Question: I'm trying to create some design and style rules for my team using <URL>. It would be useful in some cases to identify when a line break is used. For example:
'''
MyResult result = new Builder().doSomething().run();
'''
versus
'''
MyResult result = new Builder()
.doSomething()
.run();
'''
However the AST for each is identical:

Is there anyway to identify the difference in line breaks within a PMD rule? If not, is there a different analysis engine that would?
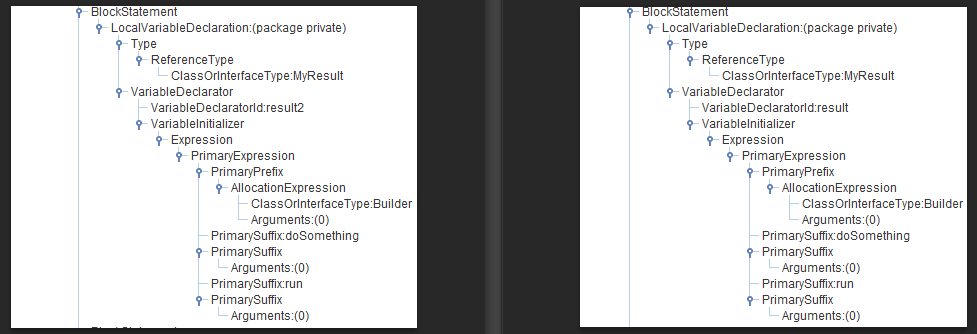
Answer: While the structure of the AST is the same, there is more detail than that in the actual XML file. In particular, there are attributes for the line number and column of tags. Which means you can write an XPath or Java rule against those attributes.
You can see an <URL>.
'''
<TypeDeclaration BeginColumn="1" BeginLine="1" EndColumn="1" EndLine="10"
'''
You can also generate this for your own file for testing using the PMD Eclipse plugin.